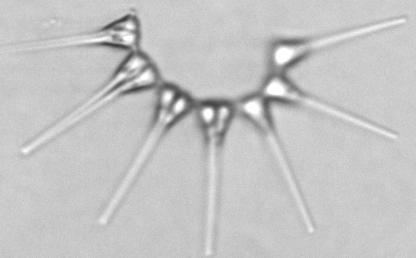
Label: Asterionellopsis_glacialis